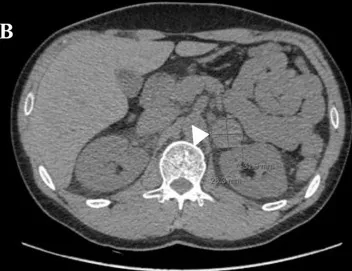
Abdominal-CT . Left. Adrenal gland.
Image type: radiology (ct)